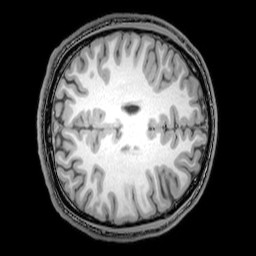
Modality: T1w
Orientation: axial
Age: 24
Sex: male
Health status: healthy
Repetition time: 0.081 s
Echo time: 0.037 s